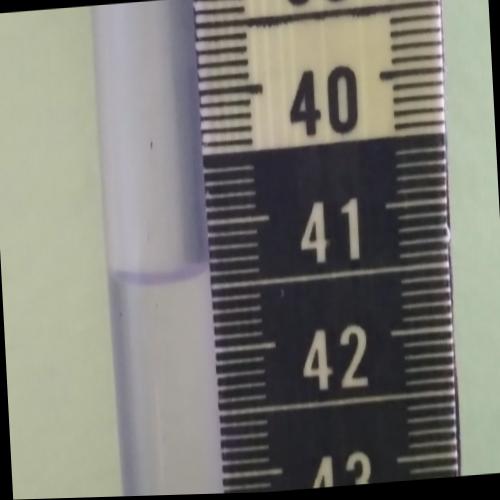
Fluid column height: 41.4 cm